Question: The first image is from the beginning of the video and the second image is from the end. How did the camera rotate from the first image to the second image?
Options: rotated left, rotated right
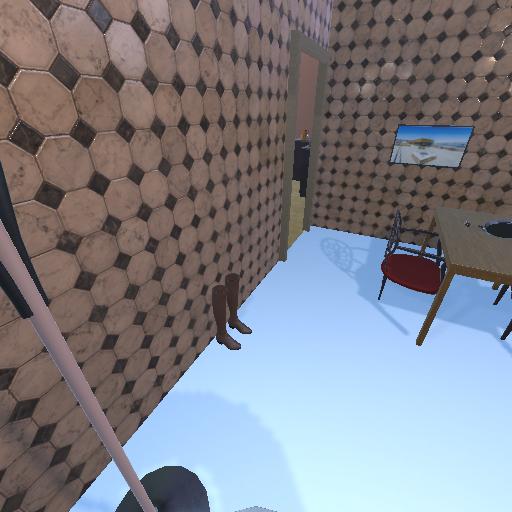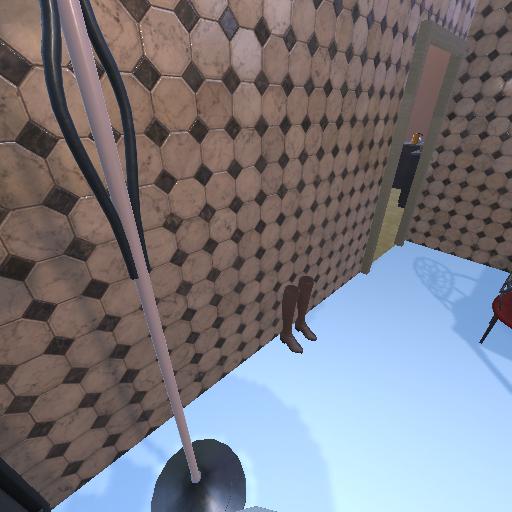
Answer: rotated left